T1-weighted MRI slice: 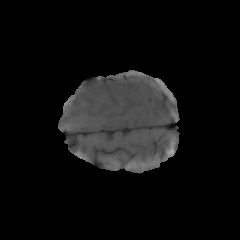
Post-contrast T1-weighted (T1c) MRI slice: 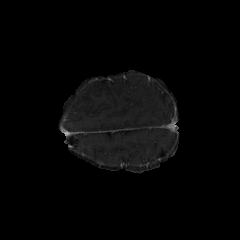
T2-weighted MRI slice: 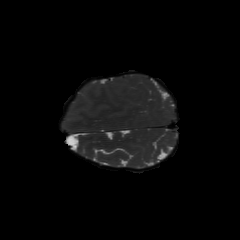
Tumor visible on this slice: no